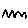
Label: zigzag